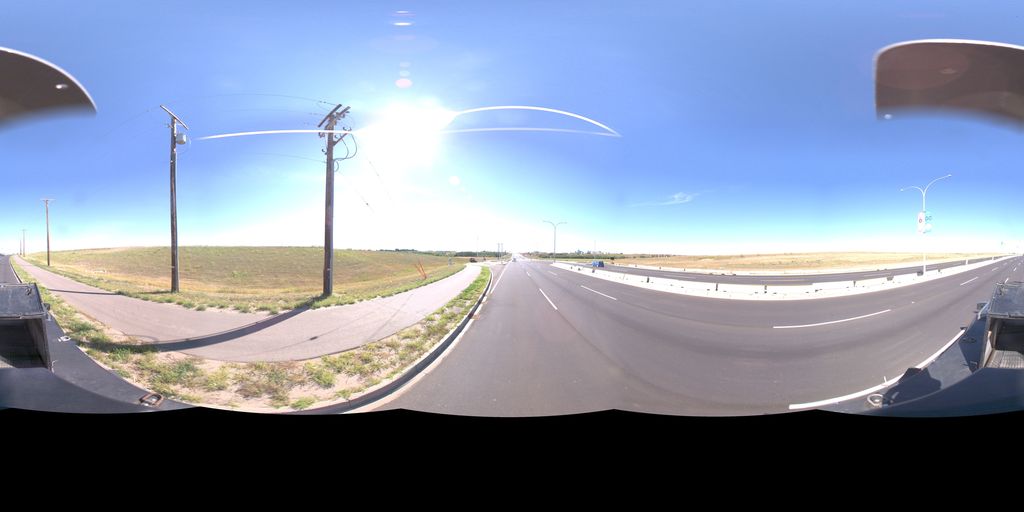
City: saskatoon